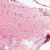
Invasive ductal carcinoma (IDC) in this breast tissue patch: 0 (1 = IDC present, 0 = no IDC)